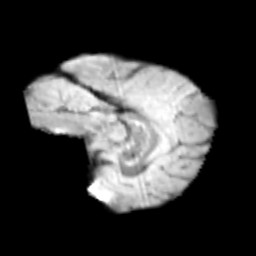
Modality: T2w
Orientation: sagittal
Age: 13
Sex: female
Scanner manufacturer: siemens
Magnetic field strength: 3 T
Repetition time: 3.8 s
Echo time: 0.07 s